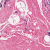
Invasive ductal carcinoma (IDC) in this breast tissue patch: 0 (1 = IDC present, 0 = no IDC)